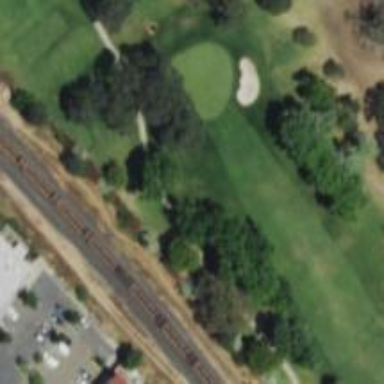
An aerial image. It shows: Golf cartpath that is also road path.